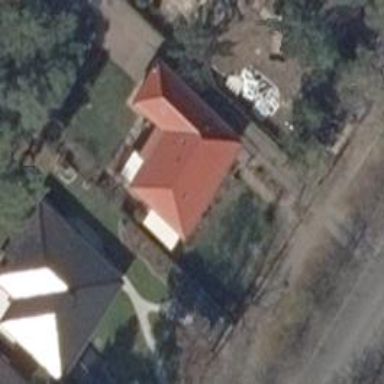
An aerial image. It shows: Detached building.